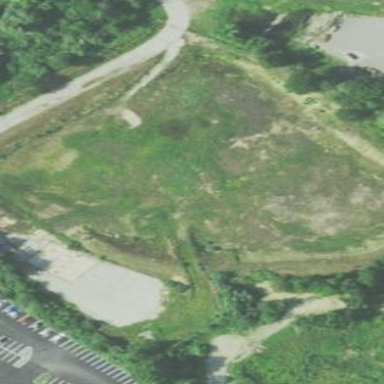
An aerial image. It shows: Brownfield site.